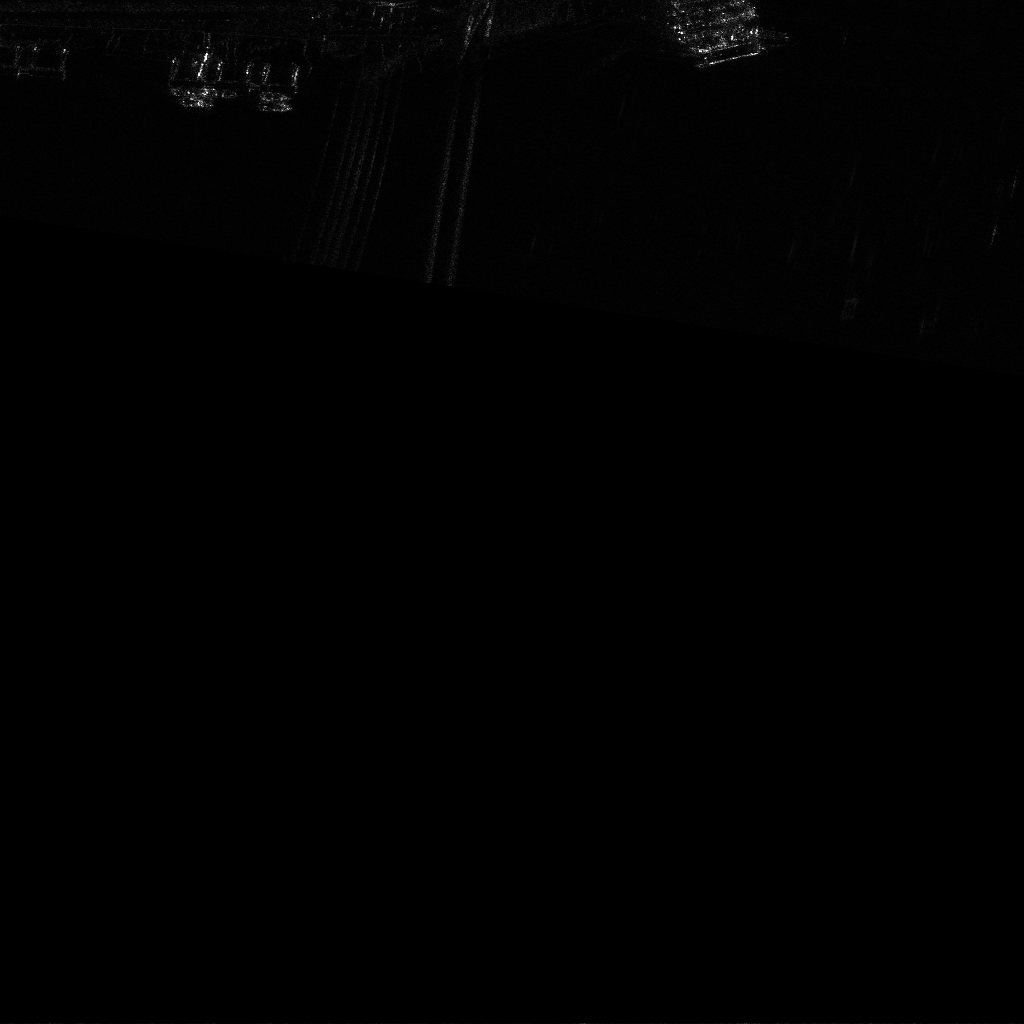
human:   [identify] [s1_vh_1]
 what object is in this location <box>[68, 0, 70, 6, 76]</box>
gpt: <ref>1 medium container at the top</ref>